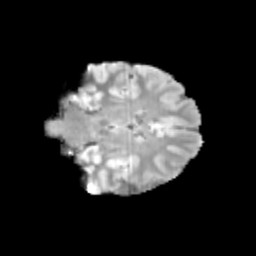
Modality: T2w
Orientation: coronal
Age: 12
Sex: male
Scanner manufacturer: siemens
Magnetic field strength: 3 T
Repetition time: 3.8 s
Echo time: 0.07 s